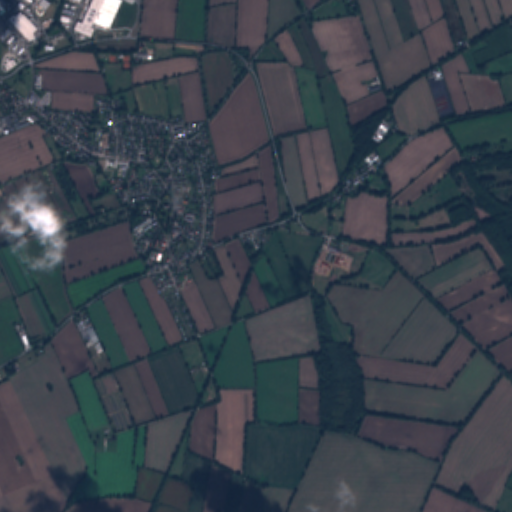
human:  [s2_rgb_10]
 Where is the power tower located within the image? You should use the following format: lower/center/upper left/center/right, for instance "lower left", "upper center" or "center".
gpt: The power tower is located in the upper left of the image.
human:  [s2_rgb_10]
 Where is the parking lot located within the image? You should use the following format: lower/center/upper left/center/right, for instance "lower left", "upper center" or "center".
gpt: There is no parking lot in the image.